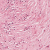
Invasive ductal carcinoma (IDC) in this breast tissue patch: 1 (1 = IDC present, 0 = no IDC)